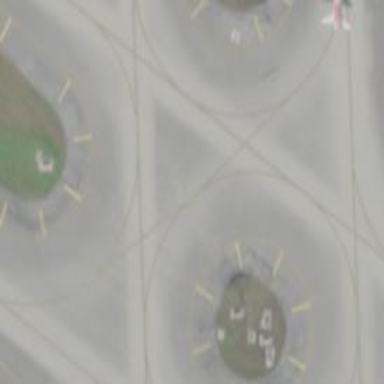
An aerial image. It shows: Image of taxiway at airport.